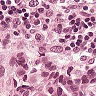
Metastatic tissue present: yes